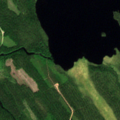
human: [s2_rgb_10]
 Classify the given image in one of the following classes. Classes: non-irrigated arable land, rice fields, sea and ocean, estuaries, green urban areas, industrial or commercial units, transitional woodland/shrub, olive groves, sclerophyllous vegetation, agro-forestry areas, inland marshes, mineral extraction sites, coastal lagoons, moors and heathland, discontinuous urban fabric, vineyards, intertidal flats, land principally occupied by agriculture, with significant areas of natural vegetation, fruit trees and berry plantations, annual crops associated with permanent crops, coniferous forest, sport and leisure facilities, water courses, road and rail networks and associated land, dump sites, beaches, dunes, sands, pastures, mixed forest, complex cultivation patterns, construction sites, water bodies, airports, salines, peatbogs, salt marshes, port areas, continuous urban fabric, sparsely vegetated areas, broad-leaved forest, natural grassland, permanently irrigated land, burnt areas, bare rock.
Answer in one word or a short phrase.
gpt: coniferous forest, transitional woodland/shrub, water bodies